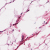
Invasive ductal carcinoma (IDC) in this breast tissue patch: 0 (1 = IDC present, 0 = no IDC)